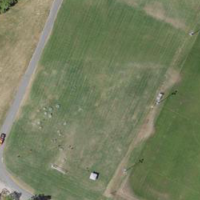
EUNIS habitat code: 52
Species observed at this site:
Bombus vestalis
Anthophora plumipes